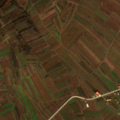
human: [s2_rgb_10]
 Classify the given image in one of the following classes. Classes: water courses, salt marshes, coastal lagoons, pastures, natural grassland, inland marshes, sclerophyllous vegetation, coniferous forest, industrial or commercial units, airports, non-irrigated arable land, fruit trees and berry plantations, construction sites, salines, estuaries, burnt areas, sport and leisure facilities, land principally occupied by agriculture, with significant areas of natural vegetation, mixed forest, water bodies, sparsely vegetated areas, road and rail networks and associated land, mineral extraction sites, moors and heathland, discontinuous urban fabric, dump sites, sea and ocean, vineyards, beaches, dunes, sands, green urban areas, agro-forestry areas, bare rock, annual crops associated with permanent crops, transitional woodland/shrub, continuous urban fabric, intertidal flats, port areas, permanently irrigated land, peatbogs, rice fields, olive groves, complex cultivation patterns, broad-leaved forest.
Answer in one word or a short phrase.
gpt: non-irrigated arable land, complex cultivation patterns, land principally occupied by agriculture, with significant areas of natural vegetation